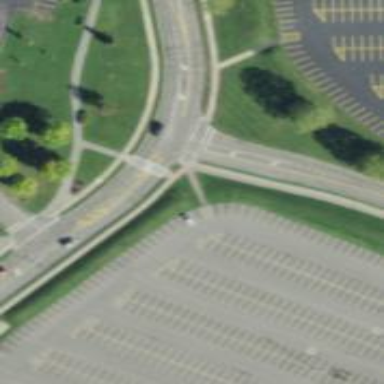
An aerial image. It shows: Crossing on footway.